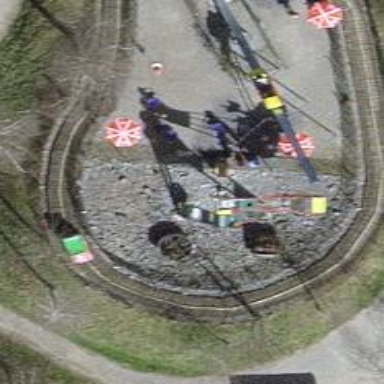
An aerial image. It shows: Amusement ride.